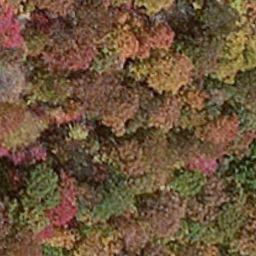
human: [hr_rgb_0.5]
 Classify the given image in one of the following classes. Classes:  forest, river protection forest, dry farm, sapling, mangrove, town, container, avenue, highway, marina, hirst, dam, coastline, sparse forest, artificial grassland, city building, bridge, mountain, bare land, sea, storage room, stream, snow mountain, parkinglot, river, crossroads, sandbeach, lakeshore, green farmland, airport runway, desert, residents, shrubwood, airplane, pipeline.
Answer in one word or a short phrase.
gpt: mangrove